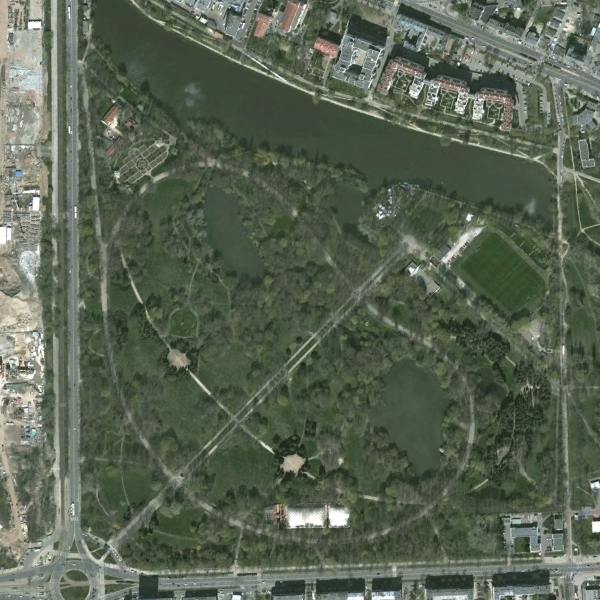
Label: Park